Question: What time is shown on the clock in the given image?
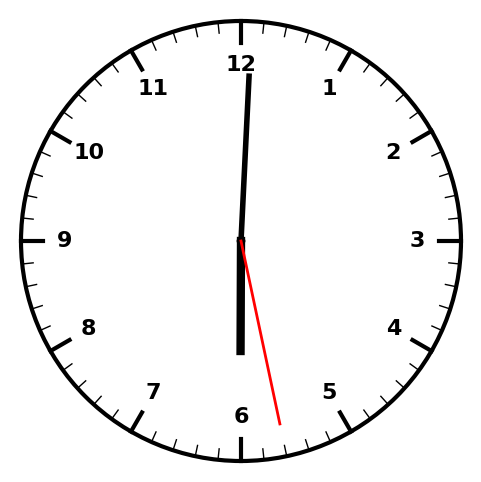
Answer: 06:00:28